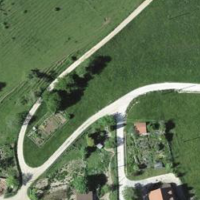
EUNIS habitat code: 25
Species observed at this site:
Cruciata laevipes
Lathyrus tuberosus